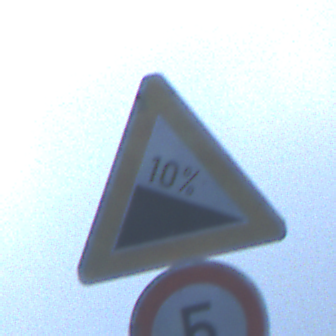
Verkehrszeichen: Gefaelle10
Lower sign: Geschwindigkeit5
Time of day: MorningAfternoon
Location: Outdoor (Nature)
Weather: PartlyCloudy
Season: NotSpecified
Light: Natural